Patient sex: F
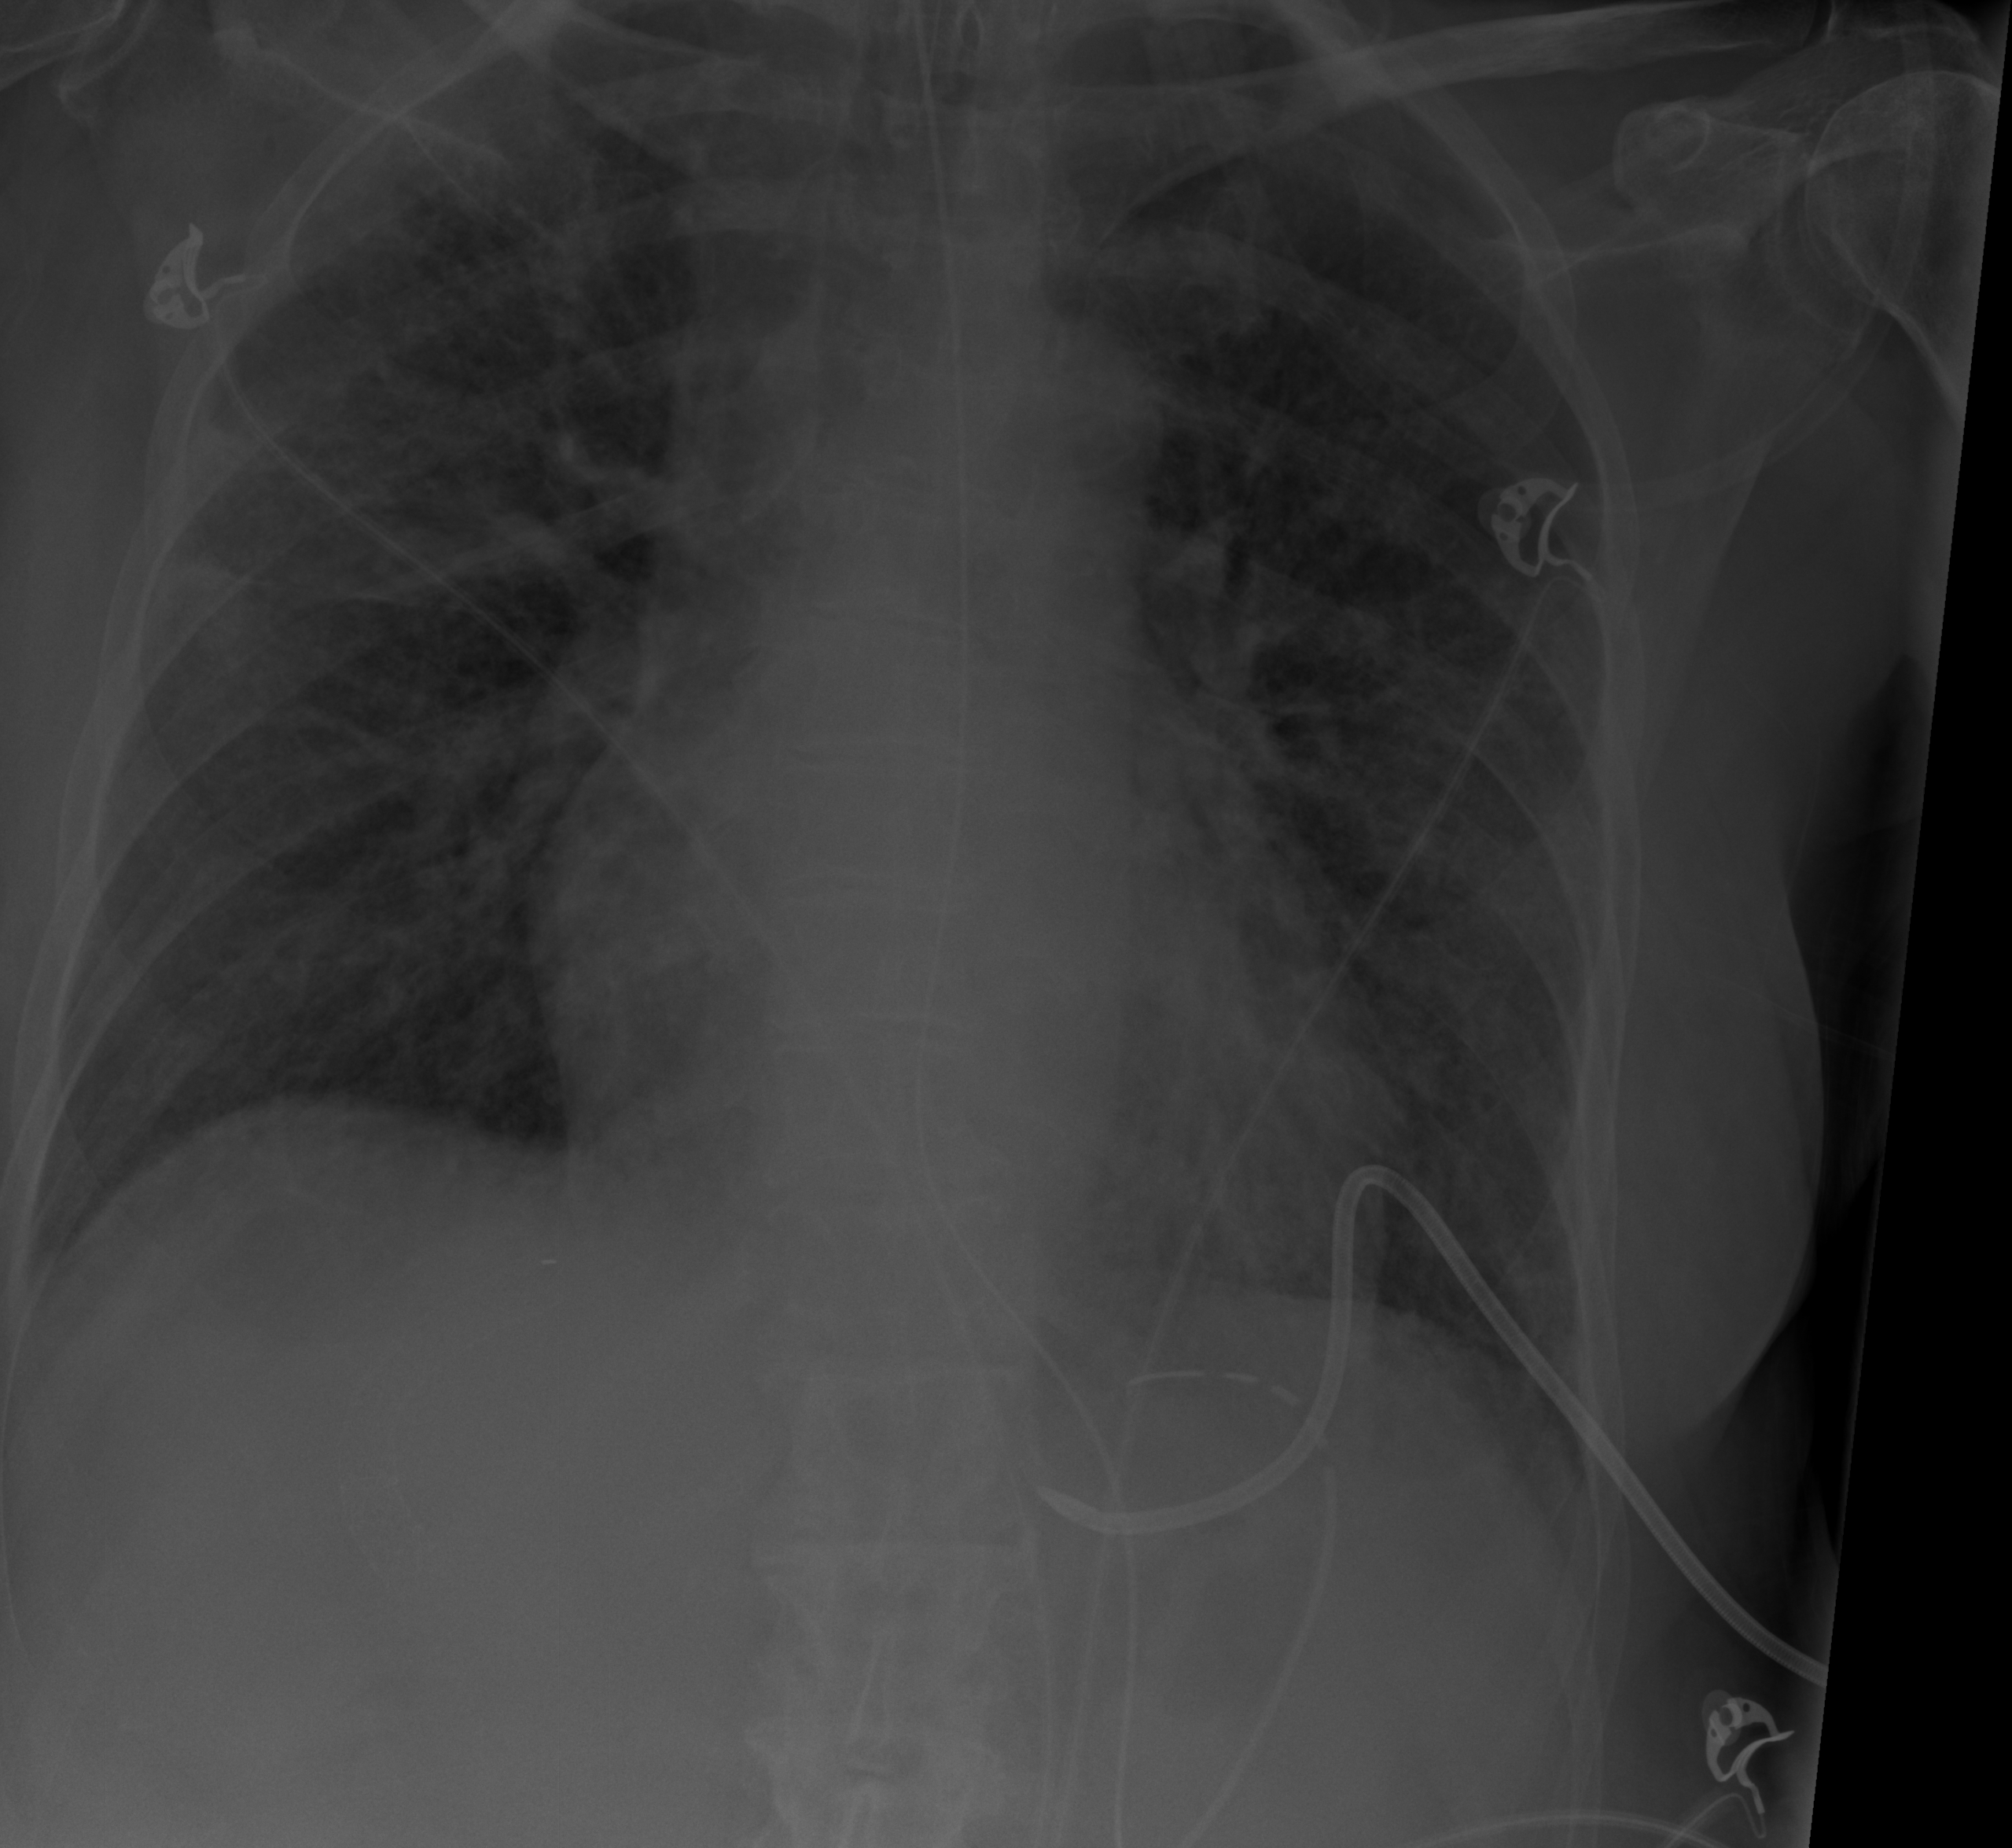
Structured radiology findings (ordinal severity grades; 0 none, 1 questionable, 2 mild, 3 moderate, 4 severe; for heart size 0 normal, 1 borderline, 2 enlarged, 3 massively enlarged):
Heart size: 0
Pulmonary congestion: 0
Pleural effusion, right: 0
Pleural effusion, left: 0
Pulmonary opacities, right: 3
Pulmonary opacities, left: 3
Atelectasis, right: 2
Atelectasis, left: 2